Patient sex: M
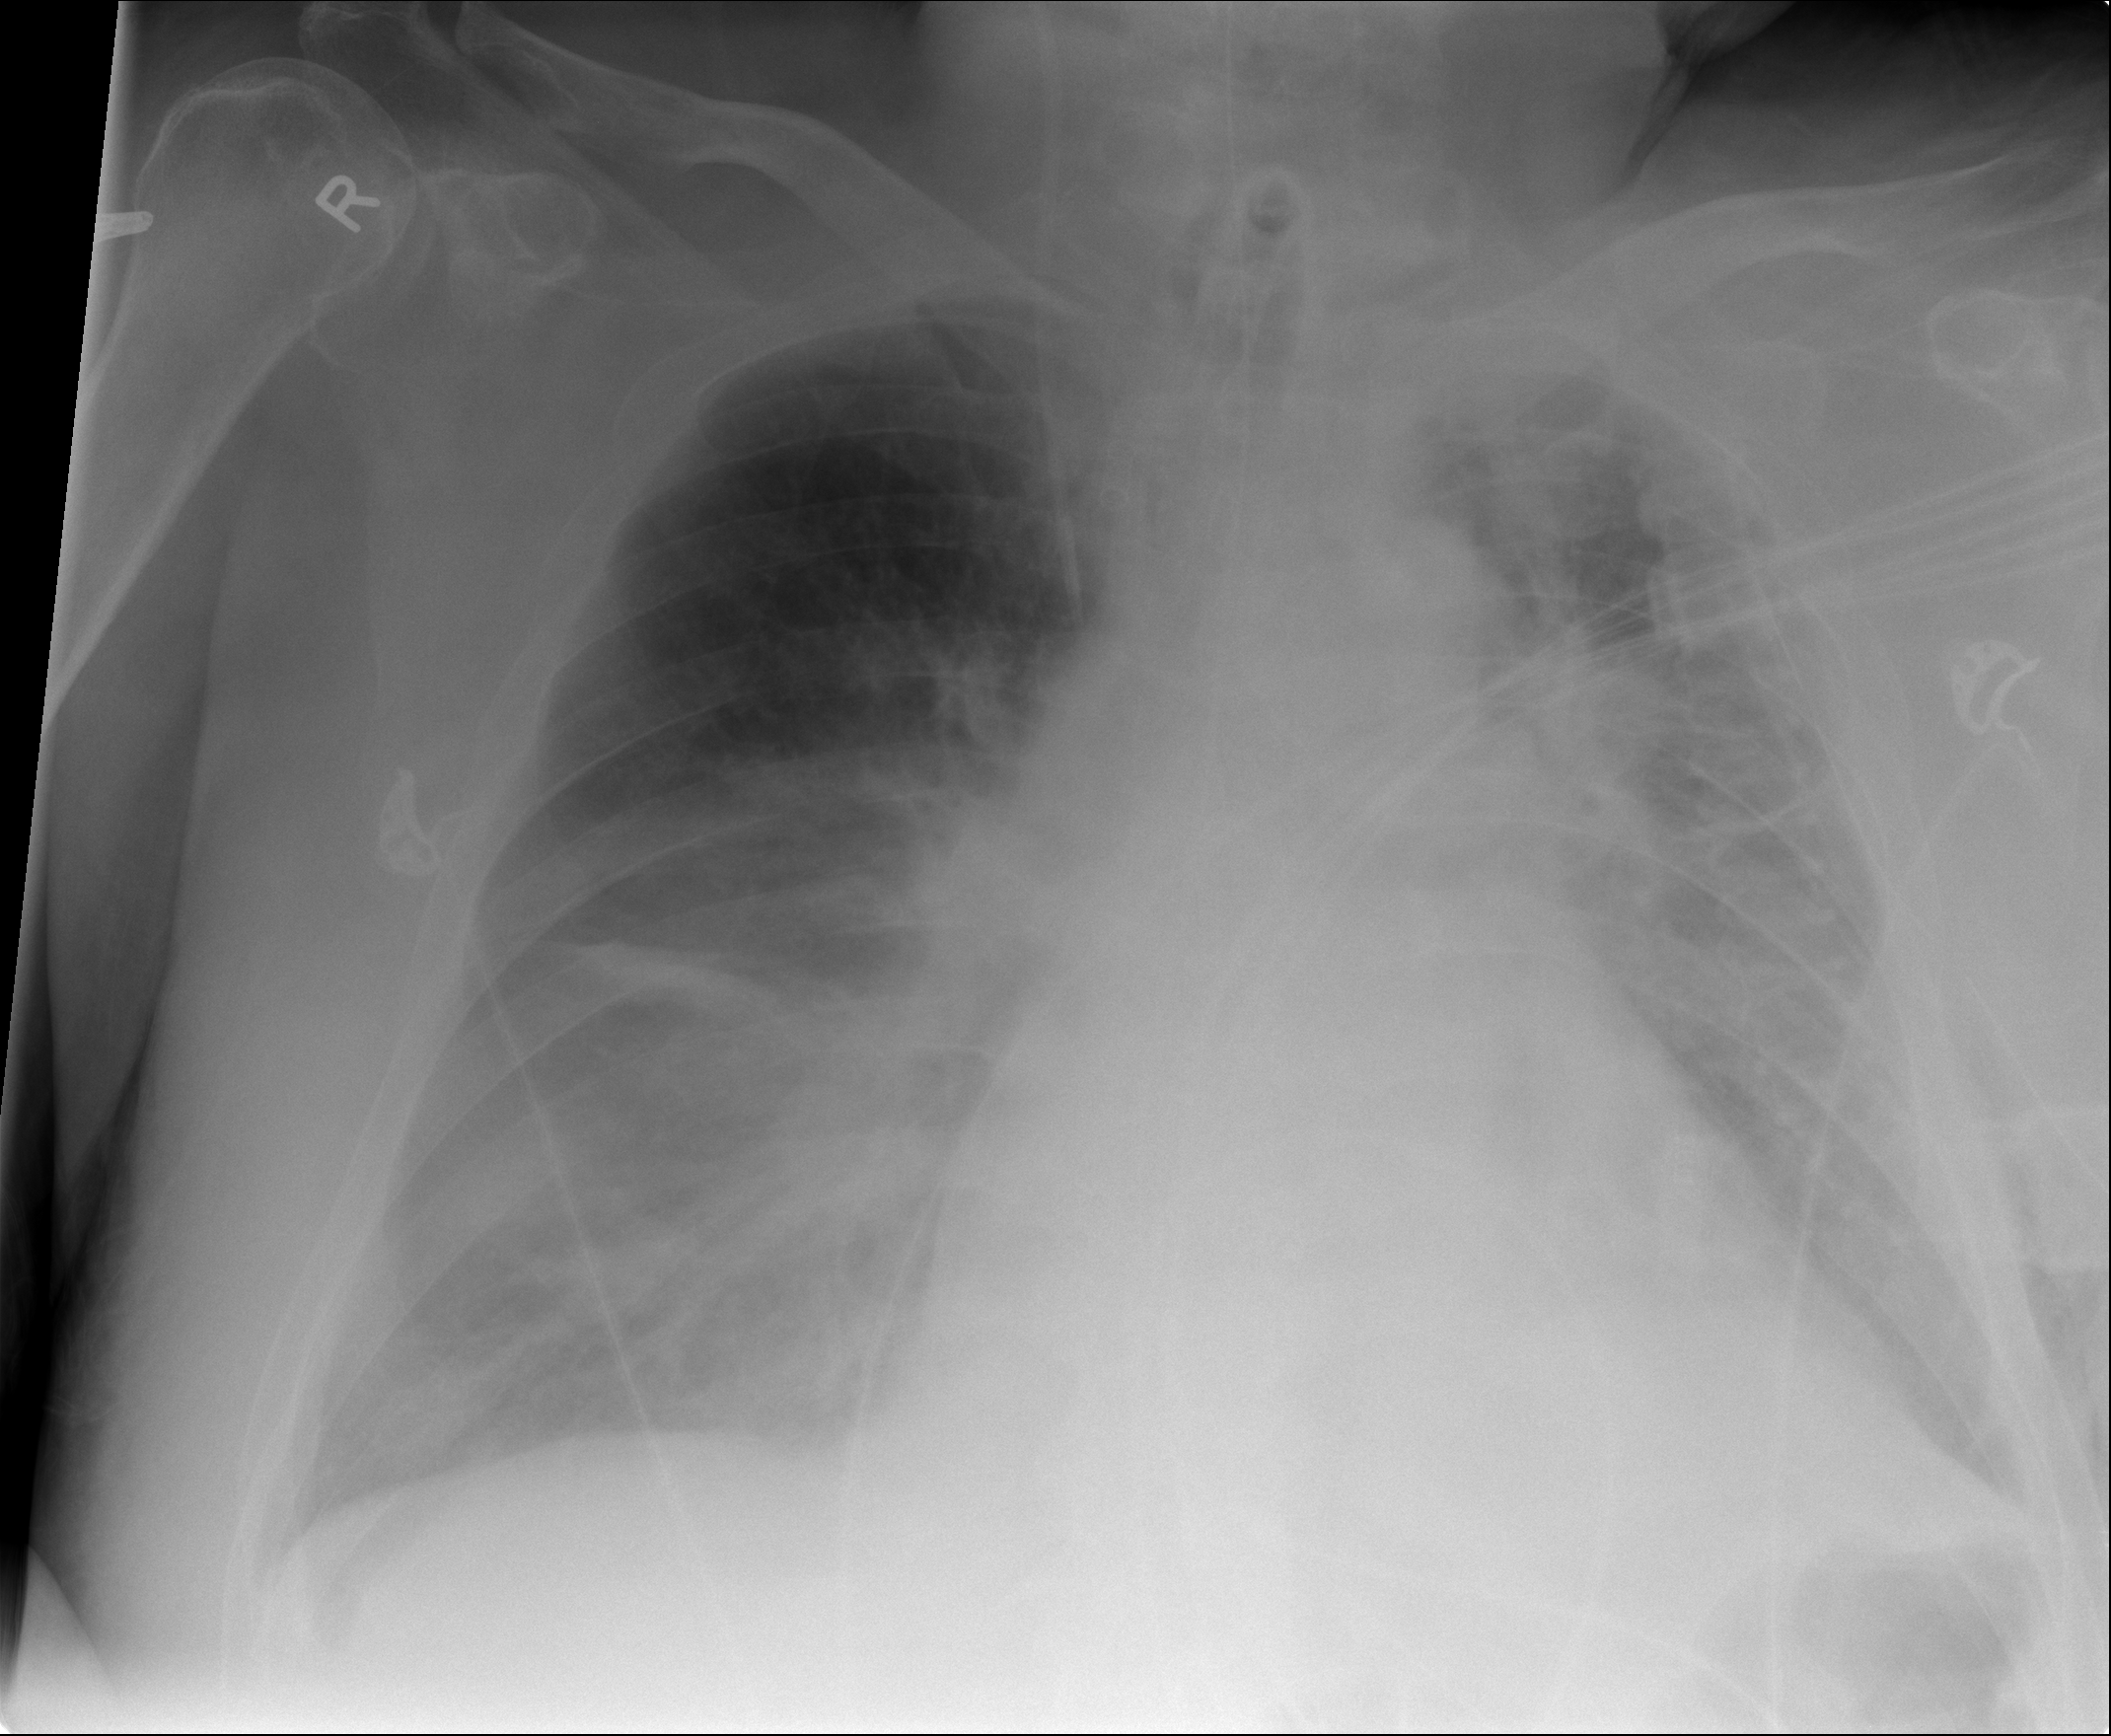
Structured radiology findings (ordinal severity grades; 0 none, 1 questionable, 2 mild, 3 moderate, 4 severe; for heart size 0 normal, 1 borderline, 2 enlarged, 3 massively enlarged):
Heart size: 2
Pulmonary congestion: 3
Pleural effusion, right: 3
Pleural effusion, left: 3
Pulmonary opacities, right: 0
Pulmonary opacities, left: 2
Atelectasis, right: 3
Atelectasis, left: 3